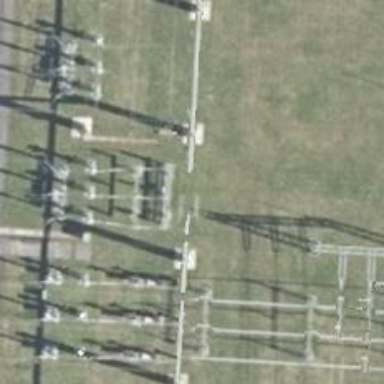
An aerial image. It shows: Bay for power line.